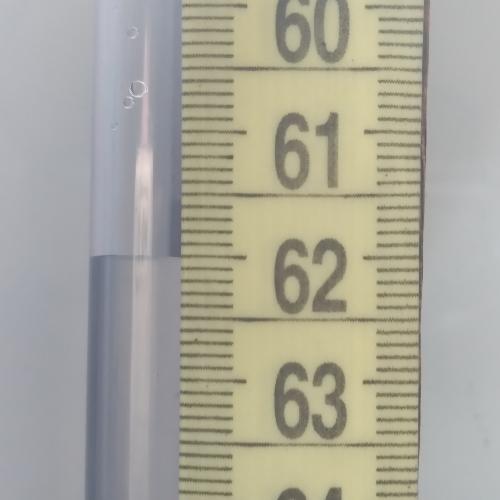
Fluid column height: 62.0 cm